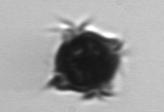
Label: Mesodinium